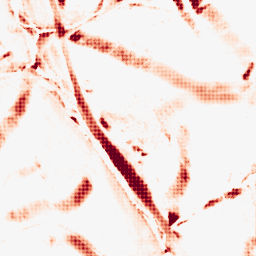
Category: morphological
Decomposition family: morphological_diamond
Decomposition parameters: operation: opening
radius: 15
Upsampling method: sinc_hamming
Upsampling parameters: scale: 4
kernel_size: 4
Upsampling scale: 4